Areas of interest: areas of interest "Specialty Commercial Street"
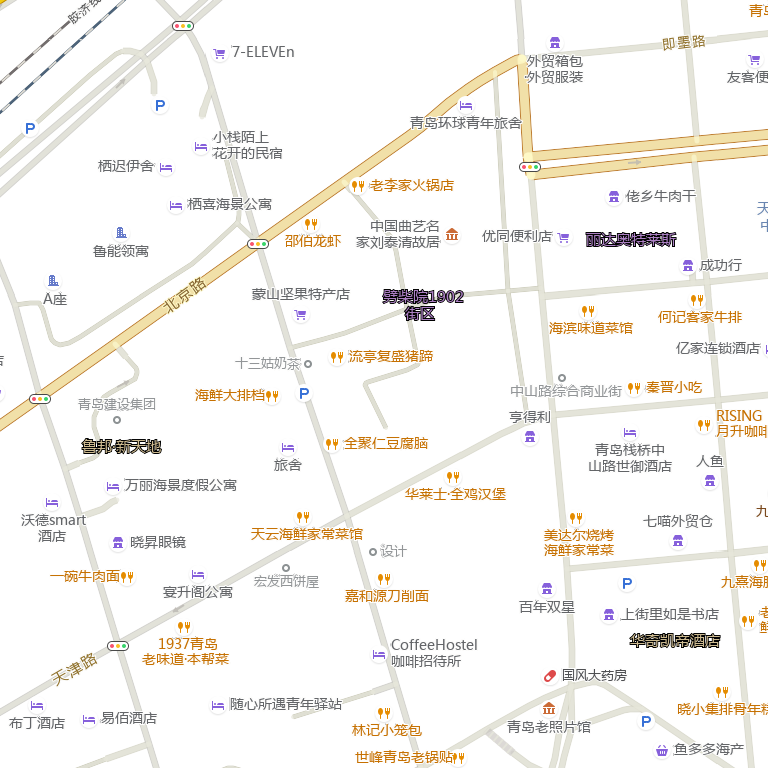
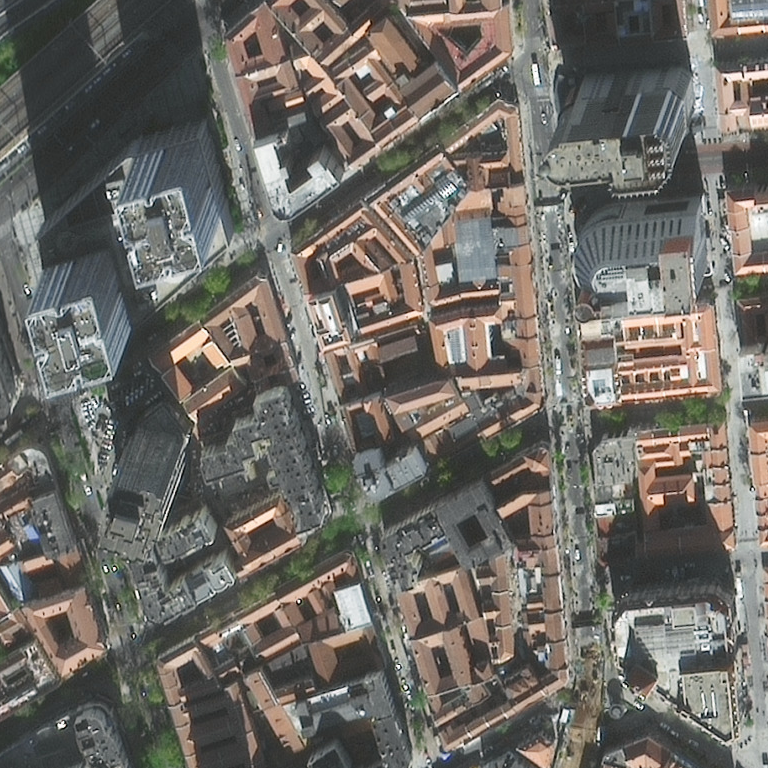